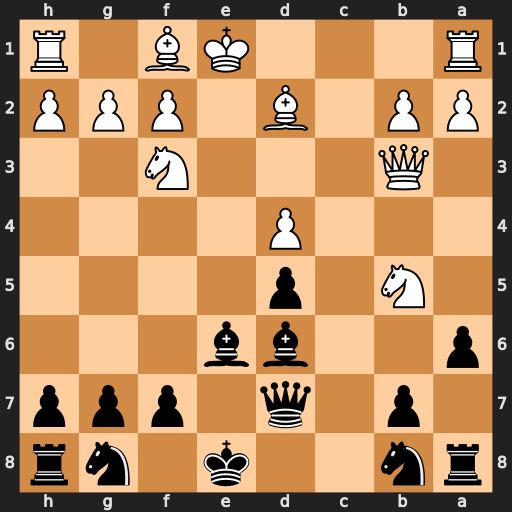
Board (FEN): rn2k1nr/1p1q1ppp/p2bb3/1N1p4/3P4/1Q3N2/PP1B1PPP/R3KB1R
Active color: b
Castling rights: KQkq
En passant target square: -
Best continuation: axb5 Bxb5 Nc6